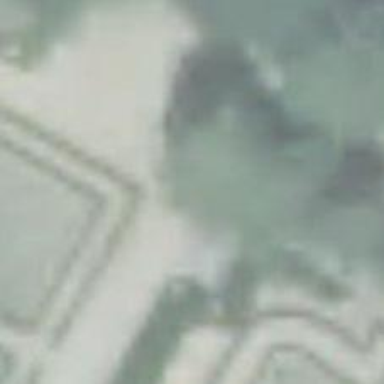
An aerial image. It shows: Set of steps on the road.